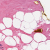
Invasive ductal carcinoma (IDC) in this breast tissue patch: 0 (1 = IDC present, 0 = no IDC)